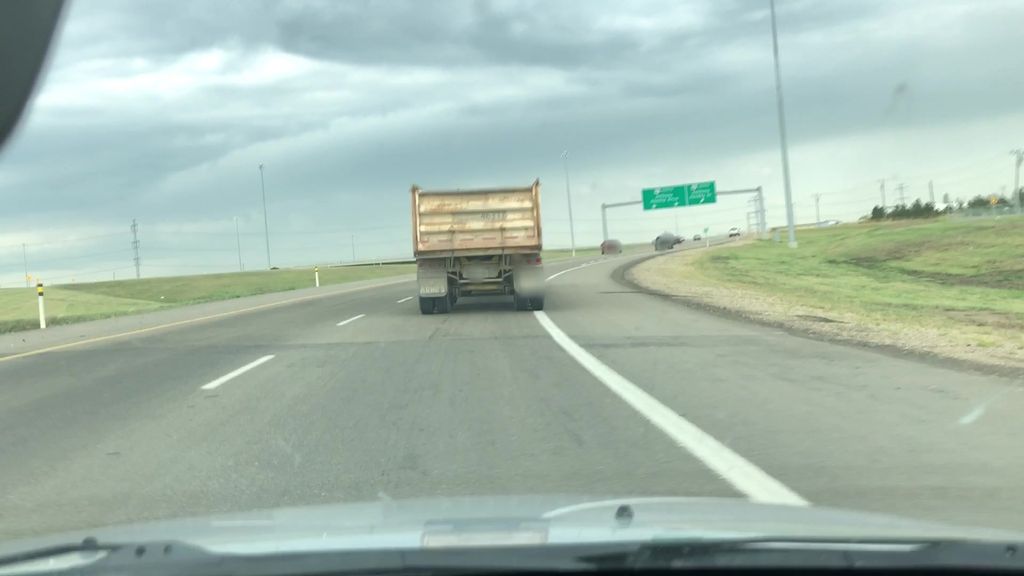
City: edmonton